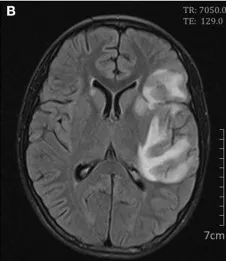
Cerebral magnetic resonance imaging on day 9. ; the bilateral basal ganglias and left frontal, temporal, insular, and parietal lobes.
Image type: radiology (mri)